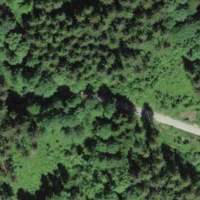
EUNIS habitat code: 44
Species observed at this site:
Vicia sepium
Epilobium hirsutum